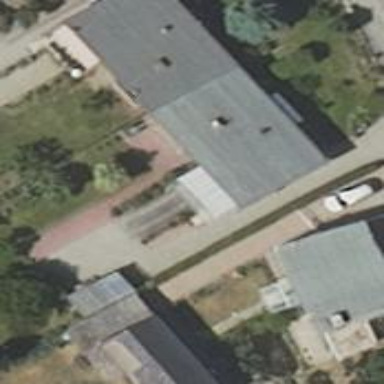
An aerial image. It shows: Semidetached house.